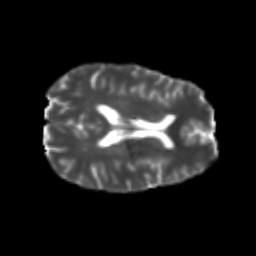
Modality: T2w
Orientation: axial
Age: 26
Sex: male
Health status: healthy
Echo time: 0.074 s